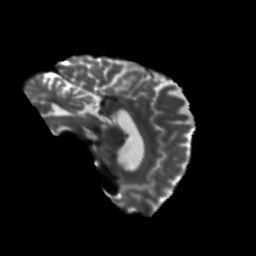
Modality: T2w
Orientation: sagittal
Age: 49
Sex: male
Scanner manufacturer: siemens
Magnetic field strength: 3 T
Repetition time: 5.47 s
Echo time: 0.0854 s